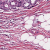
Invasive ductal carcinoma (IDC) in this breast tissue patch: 0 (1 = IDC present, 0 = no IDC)